Field crop: tomato
Growth stage: 1
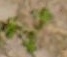
Species: portulaca